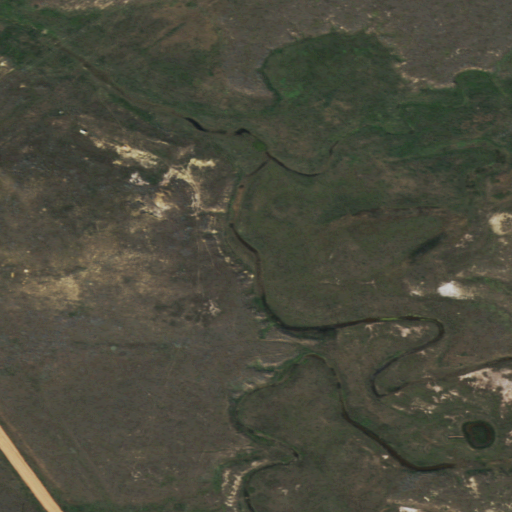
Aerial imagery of valley in Wyoming named Box Elder Draw containing grassland, shrub, herbaceous wetlands, and high intensity development